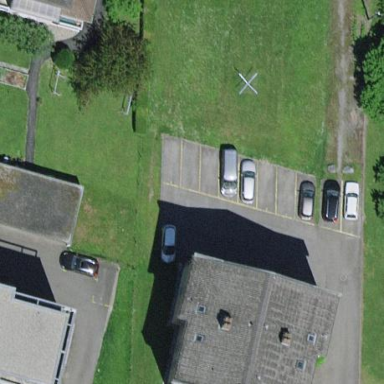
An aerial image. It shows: Asphalt parking lane.